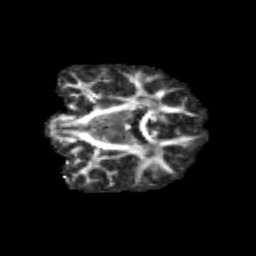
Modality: FA
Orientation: coronal
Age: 11
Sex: female
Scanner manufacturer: siemens
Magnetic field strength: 3 T
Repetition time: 3.8 s
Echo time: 0.07 s